Field crop: tomato
Growth stage: 1
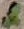
Species: solanum